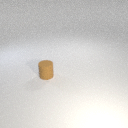
small brown rubber cylinder